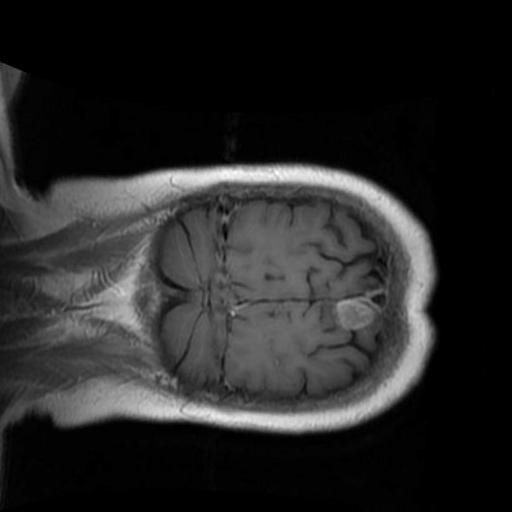
Label: brain_menin